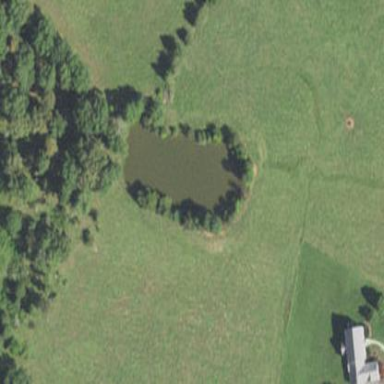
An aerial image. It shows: Peaceful pond surrounded by nature.